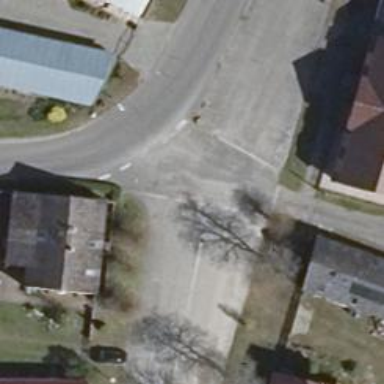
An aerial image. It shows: Residential road.